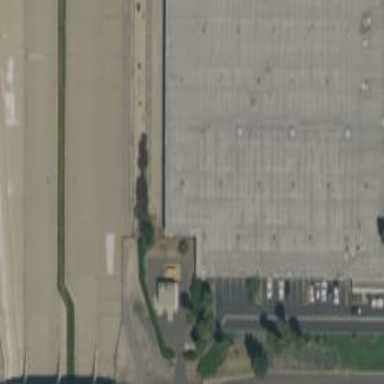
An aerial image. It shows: Warehouse.